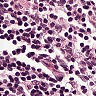
Metastatic tissue present: no